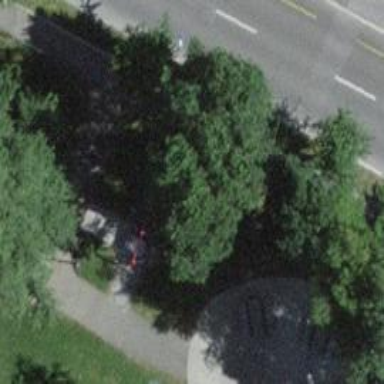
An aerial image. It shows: Bench for seating.